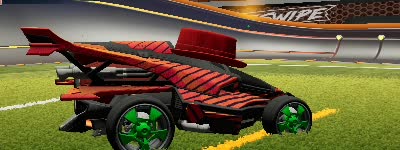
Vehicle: aftershock